Field crop: maize
Growth stage: 1
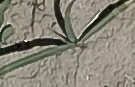
Species: sorghum